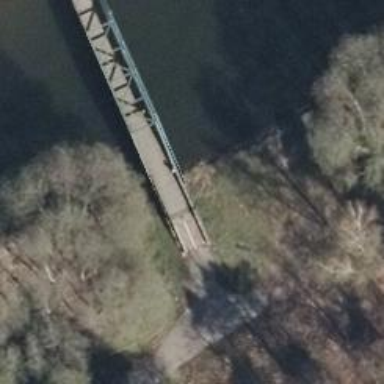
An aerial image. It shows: There is bridge with ramp in the picture.